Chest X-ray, PA view. Patient: 65 years old, sex M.
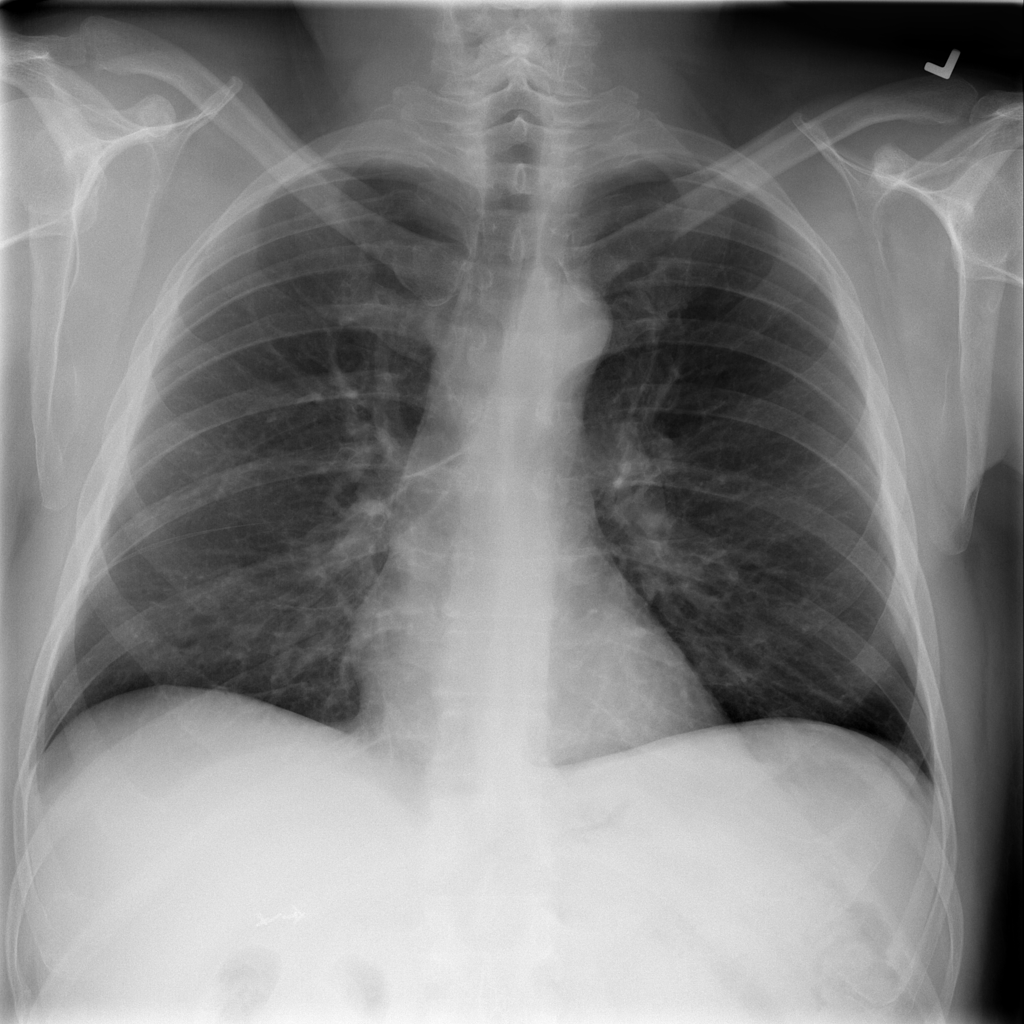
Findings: Infiltration